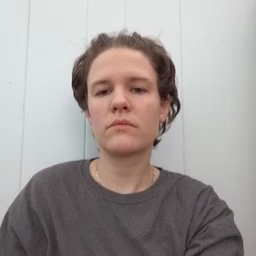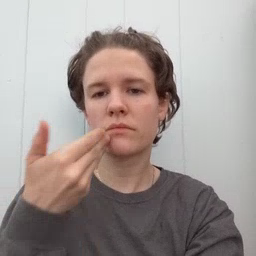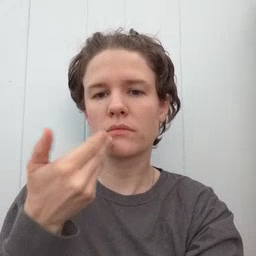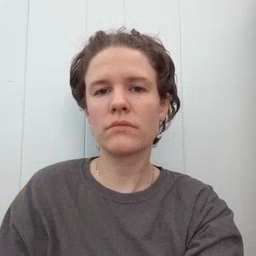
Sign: pizza